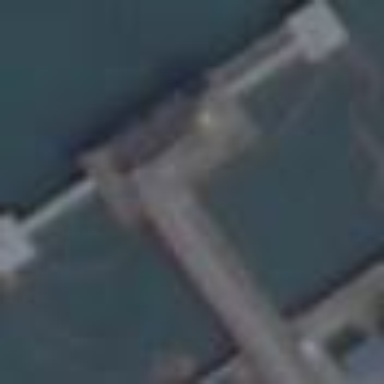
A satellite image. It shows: Man-made pier.